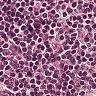
Metastatic tissue present: no